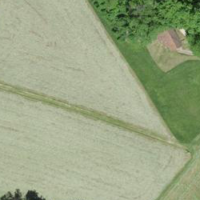
EUNIS habitat code: 25
Species observed at this site:
Acer pseudoplatanus